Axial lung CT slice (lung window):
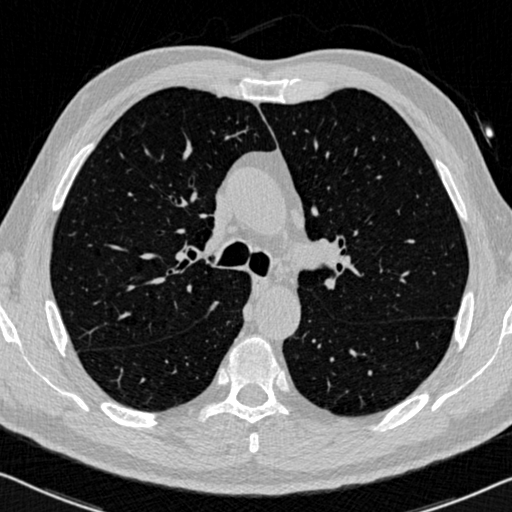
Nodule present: no